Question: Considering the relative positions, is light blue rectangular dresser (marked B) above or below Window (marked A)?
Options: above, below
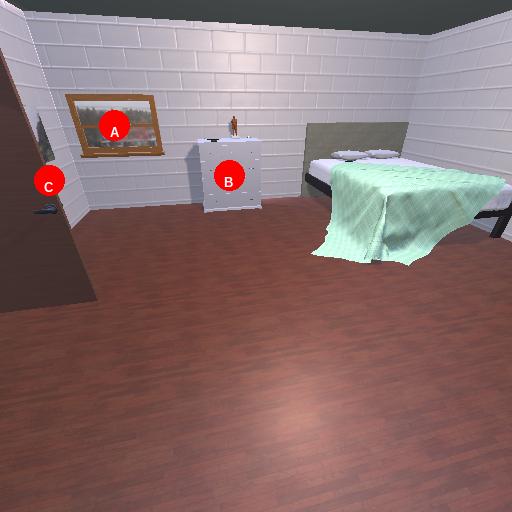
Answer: above